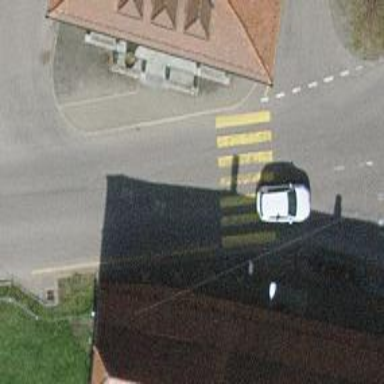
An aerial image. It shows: Uncontrolled zebra crossing on the road.